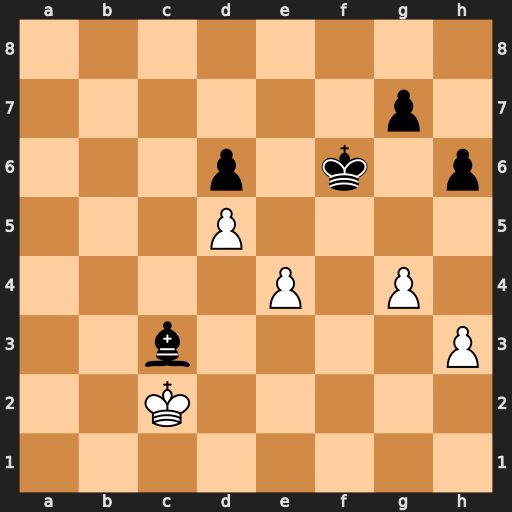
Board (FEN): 8/6p1/3p1k1p/3P4/4P1P1/2b4P/2K5/8
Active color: w
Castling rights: -
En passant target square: -
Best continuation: Kxc3 Ke5 Kd3